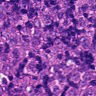
Metastatic tissue present: yes